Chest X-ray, AP view. Patient: 31 years old, sex M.
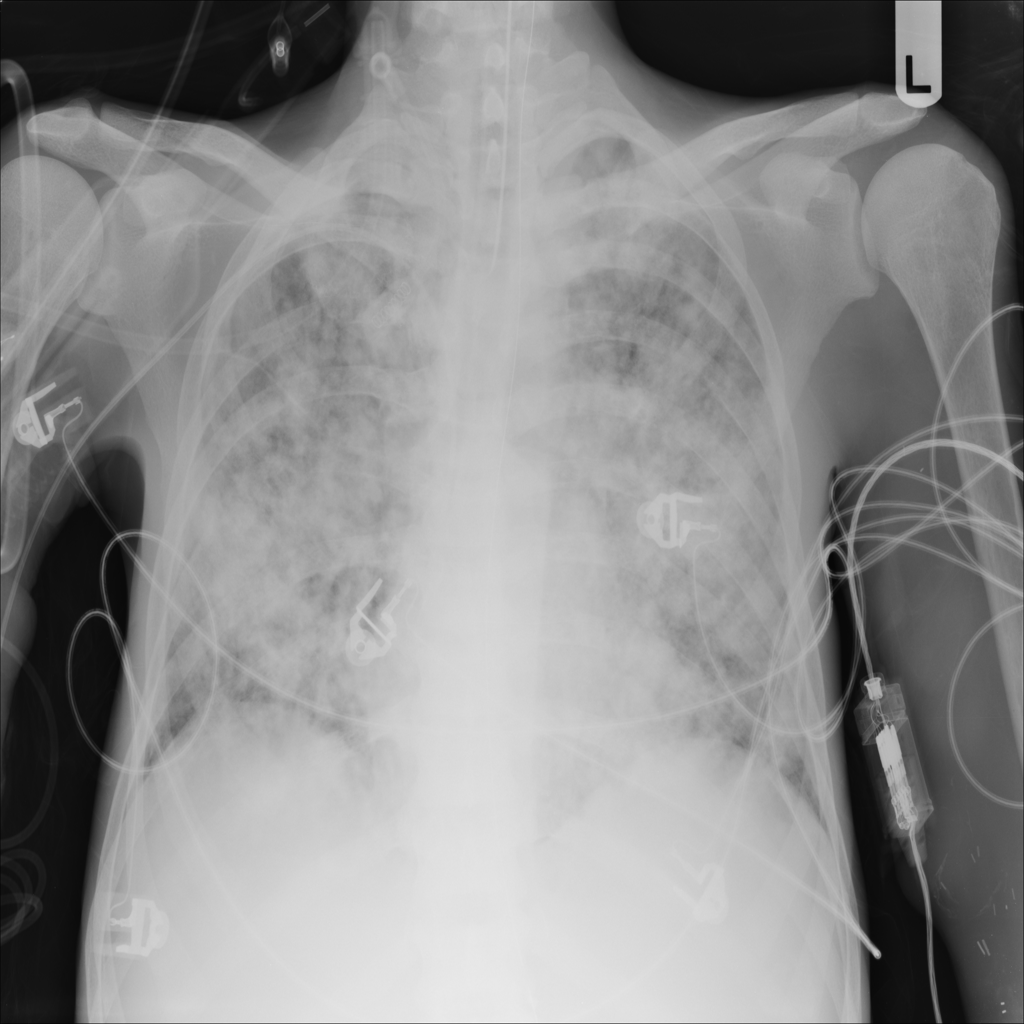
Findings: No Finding